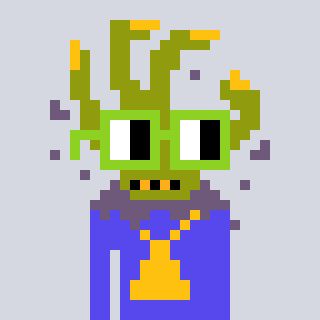
a pixel art character with square light green glasses, a zombie-hand-shaped head and a computerblue-colored body on a cool background